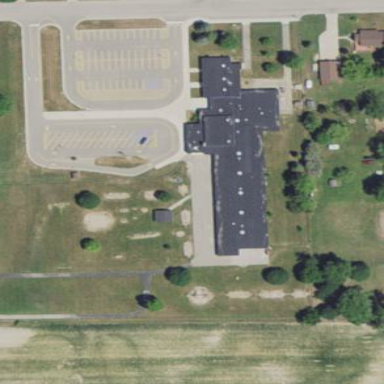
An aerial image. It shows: School.